Brain MRI, t1w sequence, axial 2D slice.
Patient: age 30, sex F, weight 75 kg, height 1.7 m
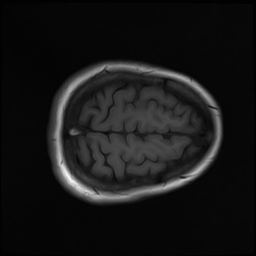